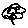
Label: flower